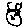
Label: cat